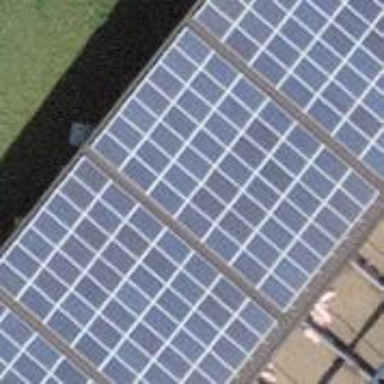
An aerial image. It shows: Solar power generator using photovoltaic method with solar photovoltaic panel types.